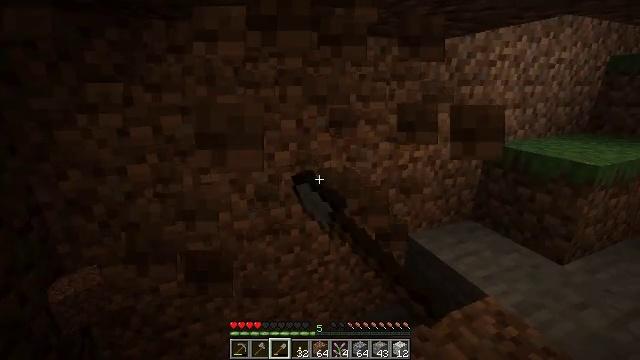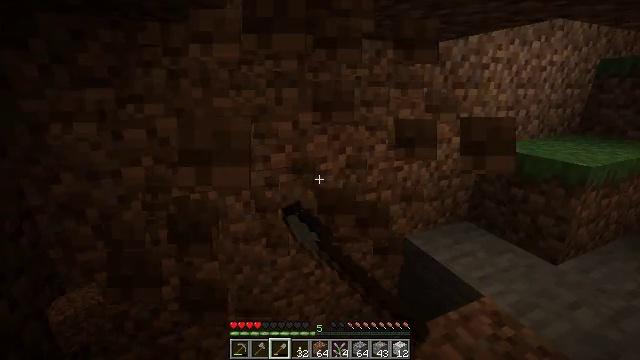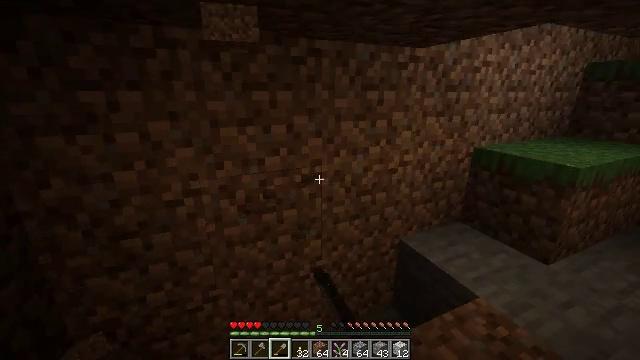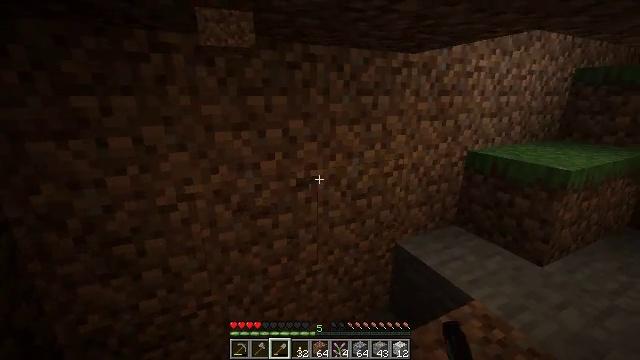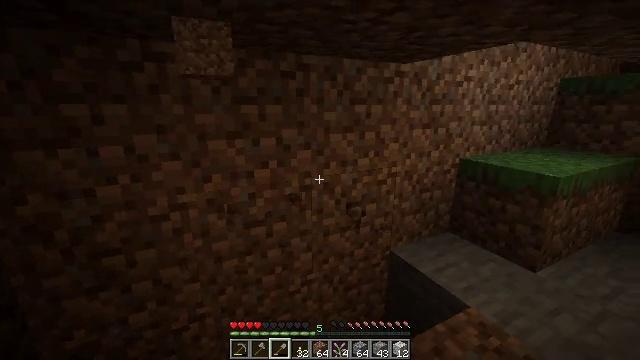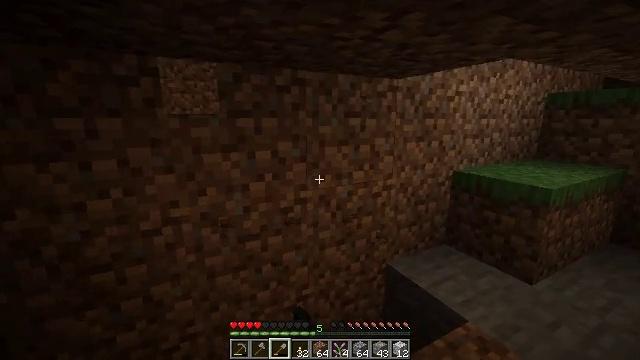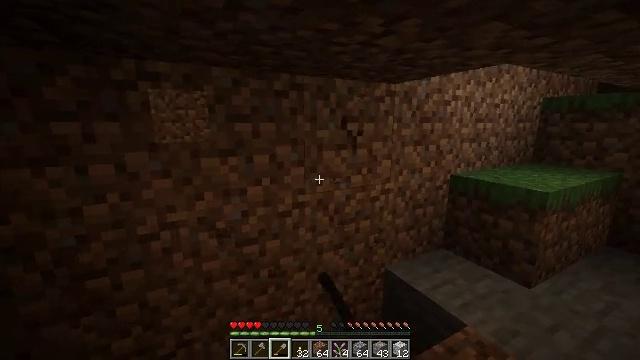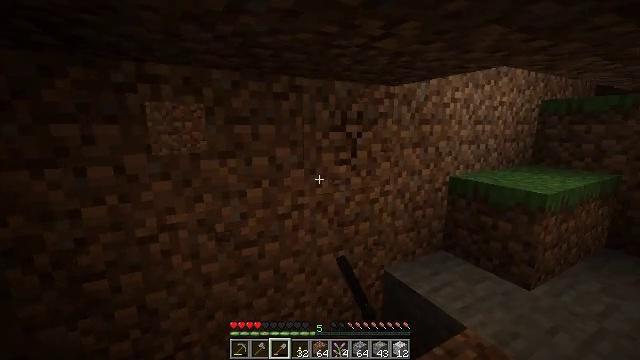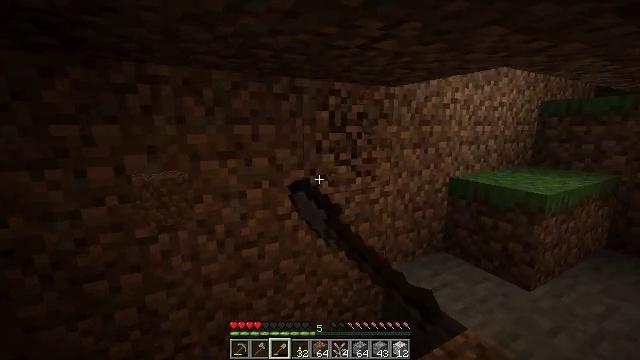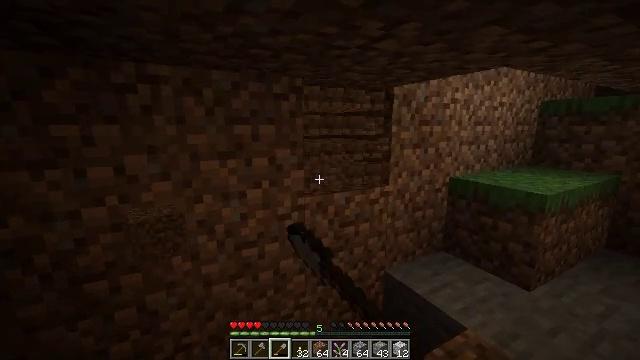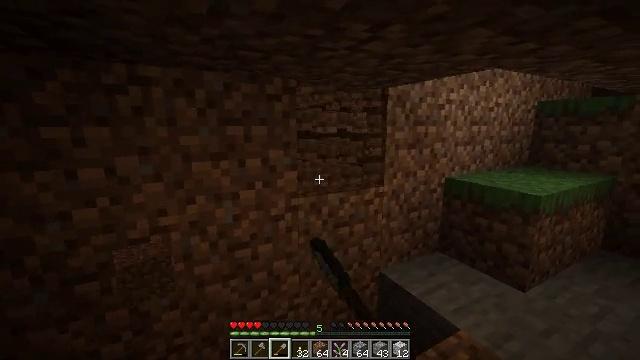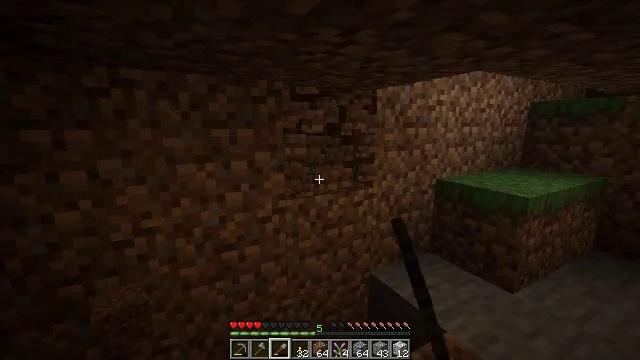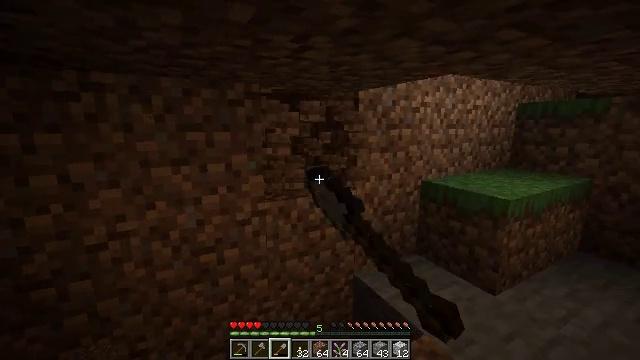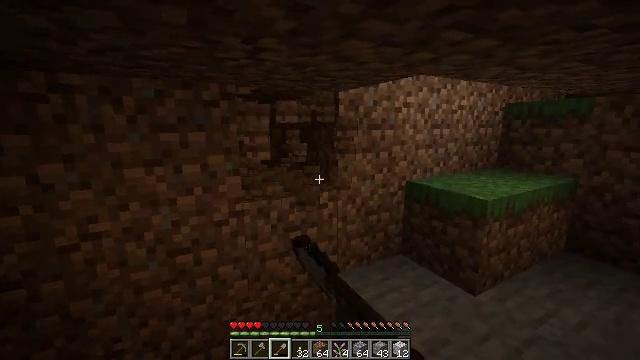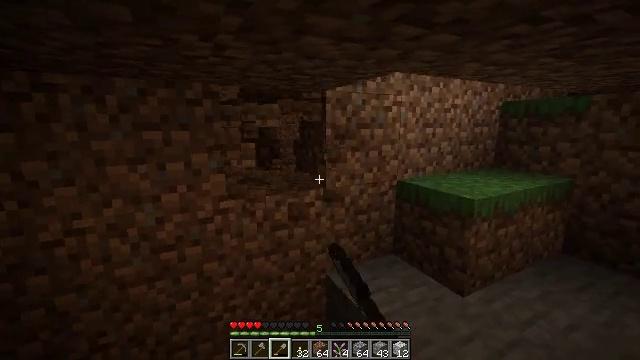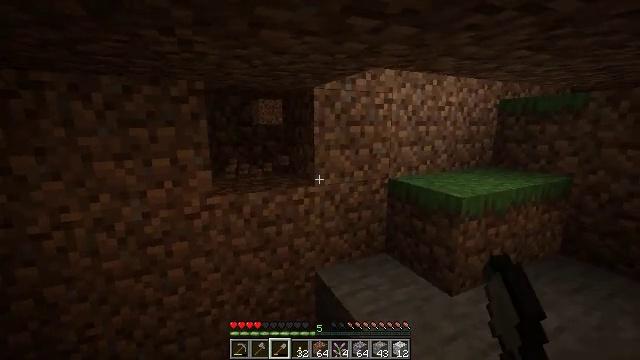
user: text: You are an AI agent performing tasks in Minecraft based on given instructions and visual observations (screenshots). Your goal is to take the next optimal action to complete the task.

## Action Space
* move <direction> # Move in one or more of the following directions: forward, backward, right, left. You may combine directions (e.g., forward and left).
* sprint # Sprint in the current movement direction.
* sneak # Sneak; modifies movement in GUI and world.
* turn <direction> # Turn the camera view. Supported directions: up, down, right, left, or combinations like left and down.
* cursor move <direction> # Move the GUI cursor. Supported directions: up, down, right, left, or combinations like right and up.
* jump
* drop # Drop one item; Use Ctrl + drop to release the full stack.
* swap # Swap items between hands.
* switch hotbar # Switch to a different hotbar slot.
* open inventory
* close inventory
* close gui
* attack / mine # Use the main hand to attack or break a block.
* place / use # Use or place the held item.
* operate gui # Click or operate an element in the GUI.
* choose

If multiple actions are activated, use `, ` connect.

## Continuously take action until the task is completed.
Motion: motion action
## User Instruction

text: Gather dirt.
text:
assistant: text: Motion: attack / mine
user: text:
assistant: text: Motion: turn right, attack / mine
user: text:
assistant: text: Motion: turn right, attack / mine
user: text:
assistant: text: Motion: turn right and up, attack / mine
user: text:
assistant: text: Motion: turn right and up, attack / mine
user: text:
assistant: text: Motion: attack / mine
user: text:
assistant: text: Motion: attack / mine
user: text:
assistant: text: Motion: attack / mine
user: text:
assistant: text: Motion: attack / mine
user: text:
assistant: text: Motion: move right, attack / mine
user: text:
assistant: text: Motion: move right, attack / mine
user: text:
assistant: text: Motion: move right, attack / mine
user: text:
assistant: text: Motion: move right, attack / mine
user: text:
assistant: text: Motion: move right, turn left, attack / mine
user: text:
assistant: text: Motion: move right, turn left, attack / mine
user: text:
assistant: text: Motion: move right, turn left, attack / mine
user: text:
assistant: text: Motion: move forward and move right, turn left, attack / mine
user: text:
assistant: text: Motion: move forward and move right, turn left, attack / mine
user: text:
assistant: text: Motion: move forward and move right, turn left, attack / mine
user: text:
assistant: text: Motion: move forward and move right, turn left, attack / mine
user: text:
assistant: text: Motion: turn left, attack / mine
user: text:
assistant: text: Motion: turn left, attack / mine
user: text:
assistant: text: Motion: turn left, attack / mine
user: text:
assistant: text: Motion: attack / mine
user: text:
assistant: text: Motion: attack / mine
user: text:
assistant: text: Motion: turn down, attack / mine
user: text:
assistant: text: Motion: turn down, attack / mine
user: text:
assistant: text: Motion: turn down, attack / mine
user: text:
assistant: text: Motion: attack / mine
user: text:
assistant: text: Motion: attack / mine